Question: I am using paypal API for / and want to hide
> Don't have a PayPal account? Pay with your debit or credit card as a
PayPal guest
while buyer redirect to paypal login page to continue checkout

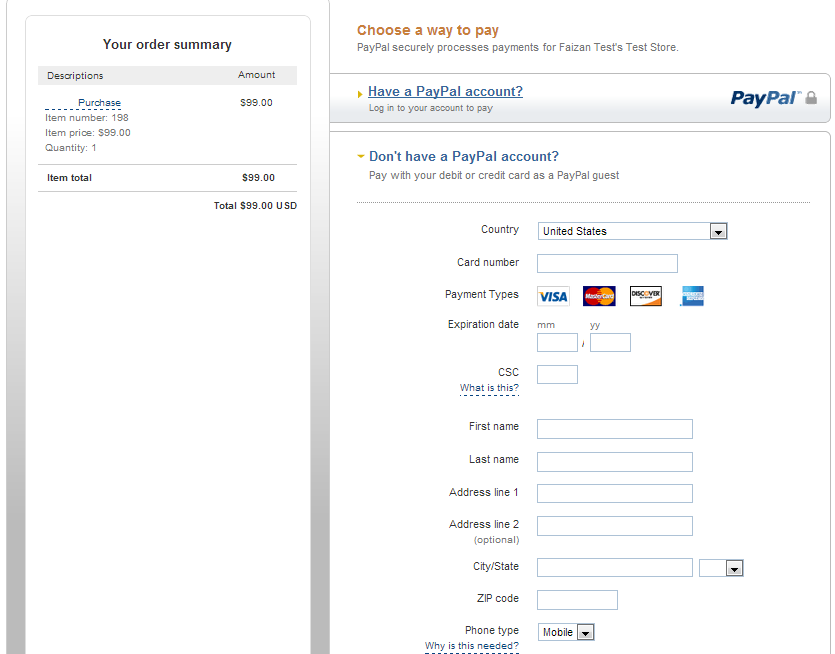
Answer: check this post: <URL>
> there is option in paypal account to enable this